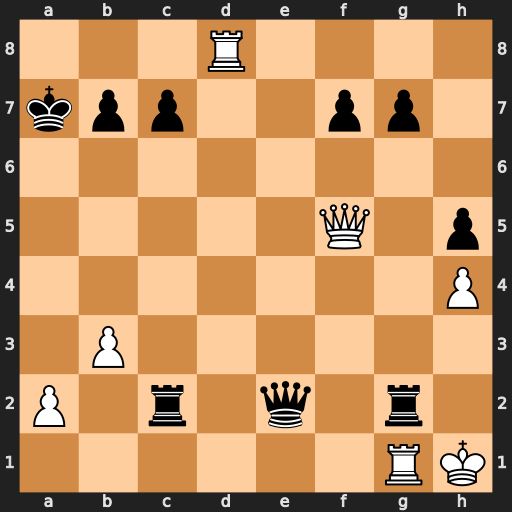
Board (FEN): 3R4/kpp2pp1/8/5Q1p/7P/1P6/P1r1q1r1/6RK
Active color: w
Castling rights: -
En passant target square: -
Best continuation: Qa5+ Qa6 Qxa6+